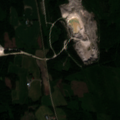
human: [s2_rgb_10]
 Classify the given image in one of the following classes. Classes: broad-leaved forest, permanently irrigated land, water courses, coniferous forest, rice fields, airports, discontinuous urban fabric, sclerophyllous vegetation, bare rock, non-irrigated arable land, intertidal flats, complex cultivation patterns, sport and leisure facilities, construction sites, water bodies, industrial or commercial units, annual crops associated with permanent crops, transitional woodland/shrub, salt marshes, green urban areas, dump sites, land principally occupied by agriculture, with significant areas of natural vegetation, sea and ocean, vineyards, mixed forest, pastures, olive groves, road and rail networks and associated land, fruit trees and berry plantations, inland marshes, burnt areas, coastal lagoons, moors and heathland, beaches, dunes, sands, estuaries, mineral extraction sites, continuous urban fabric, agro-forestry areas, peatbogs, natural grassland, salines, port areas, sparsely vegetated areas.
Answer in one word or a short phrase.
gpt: dump sites, non-irrigated arable land, broad-leaved forest, mixed forest, transitional woodland/shrub